Current action and preconditions to check: trajectory_clear

Your task: For each precondition in the list above, predict whether it will hold at this action.

Consider the current scene as observed from the mobile robot's camera, and analyze the predicted future states of all dynamic agents (e.g., people, animals, vehicles, or any moving entities) within the NEXT SECOND.

IMPORTANT: Only answer "very likely" if you are absolutely certain—based on strong, clear evidence—that a dynamic agent will violate the precondition in the predicted future state. Do NOT answer "very likely" for unlikely, ambiguous, or low-probability risks.

Ask yourself for each precondition: Is there a high probability, with clear and convincing evidence, that the predicted future states of any dynamic agent will interfere with the predicted future state of the currently executing action within the NEXT SECOND, causing that precondition to fail?

Assess the risk level based on these predictions. Use "likely" or "very likely" if motions create a clear risk of interference.

Use "neutral" or "improbable" if agents are nearby but their predicted paths are clearly diverging or non-conflicting.

Failure Risk Categories: "very improbable", "improbable", "neutral", "likely", "very likely"

Answer Format: Output ONLY the probability_of_failure value from these categories: "very improbable", "improbable", "neutral", "likely", "very likely"

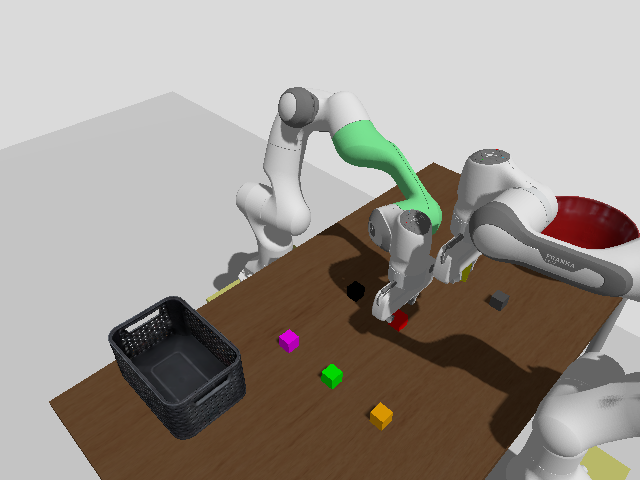

Answer: improbable